Interaction volume radius: 5 \u00c5
Interaction volume height: 15 \u00c5
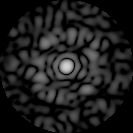
Disorder parameter: 0.7702